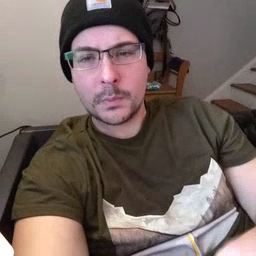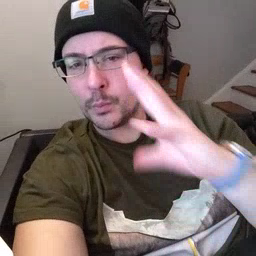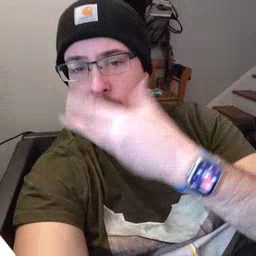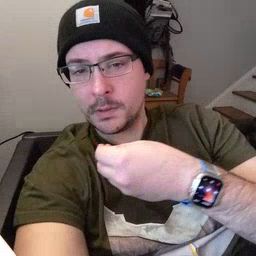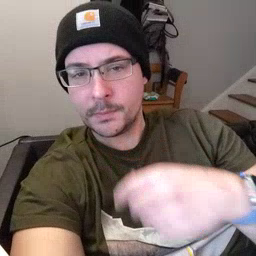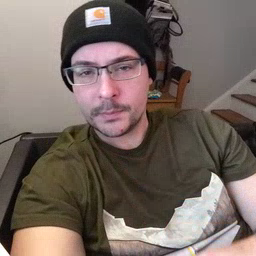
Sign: pretty